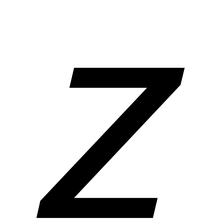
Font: InstrumentSans-Italic_Italic